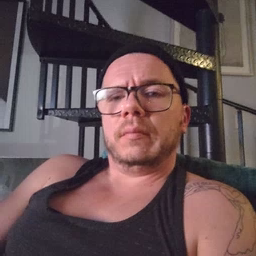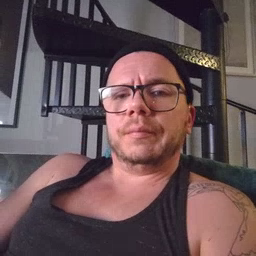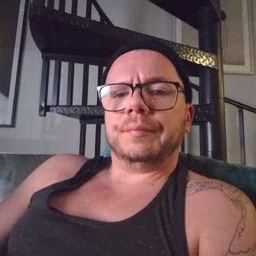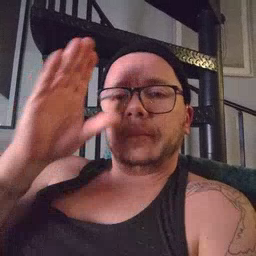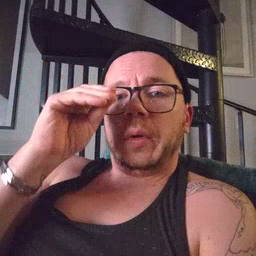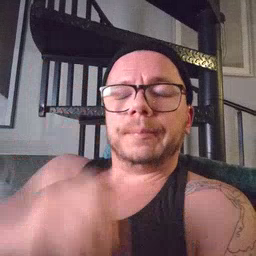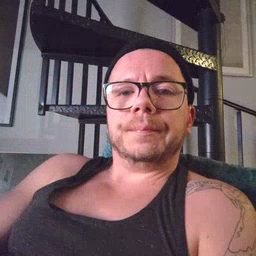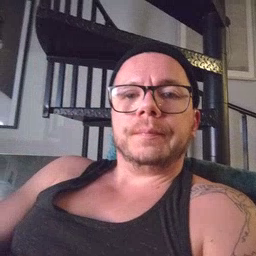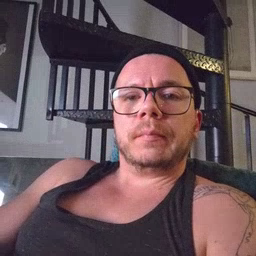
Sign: boy